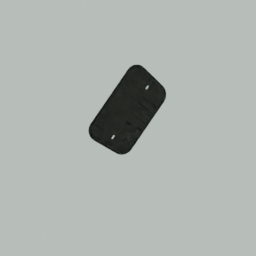
Label: tools